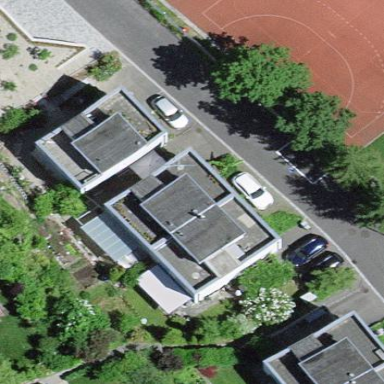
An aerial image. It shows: Flat-roofed terrace building.